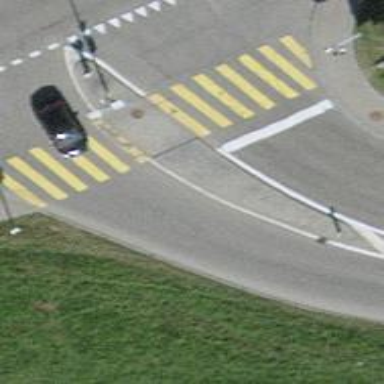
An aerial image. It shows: Crossing with traffic signals and zebra crossing marking on the island.